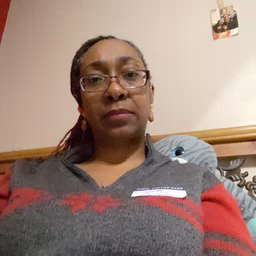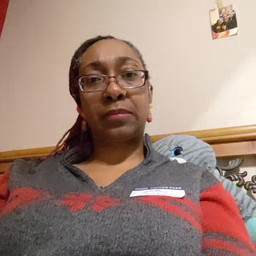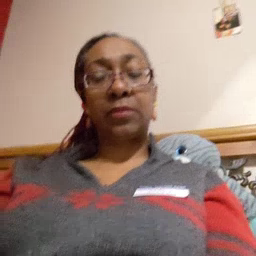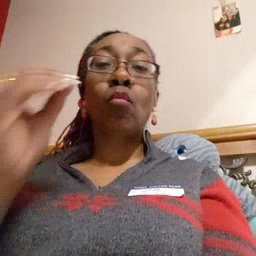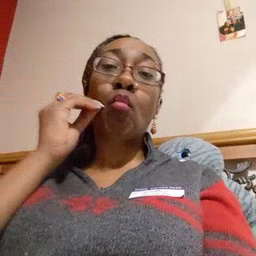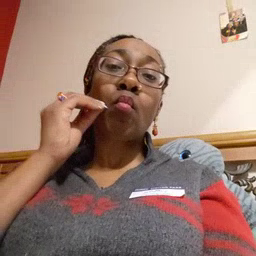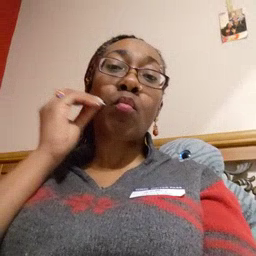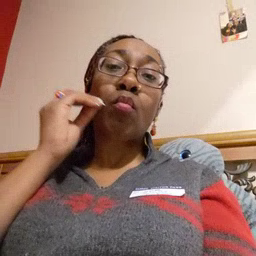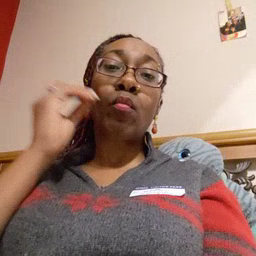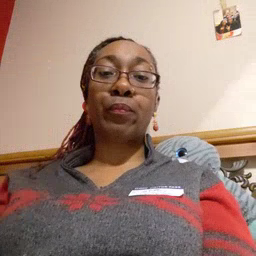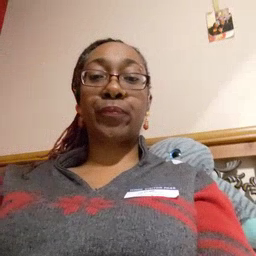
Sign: home